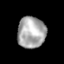
Tissue: lung
Cell type: Epithelial cells
Senescence score: 0.221
Nuclear area (px): 862
Mean DAPI intensity: 169.588